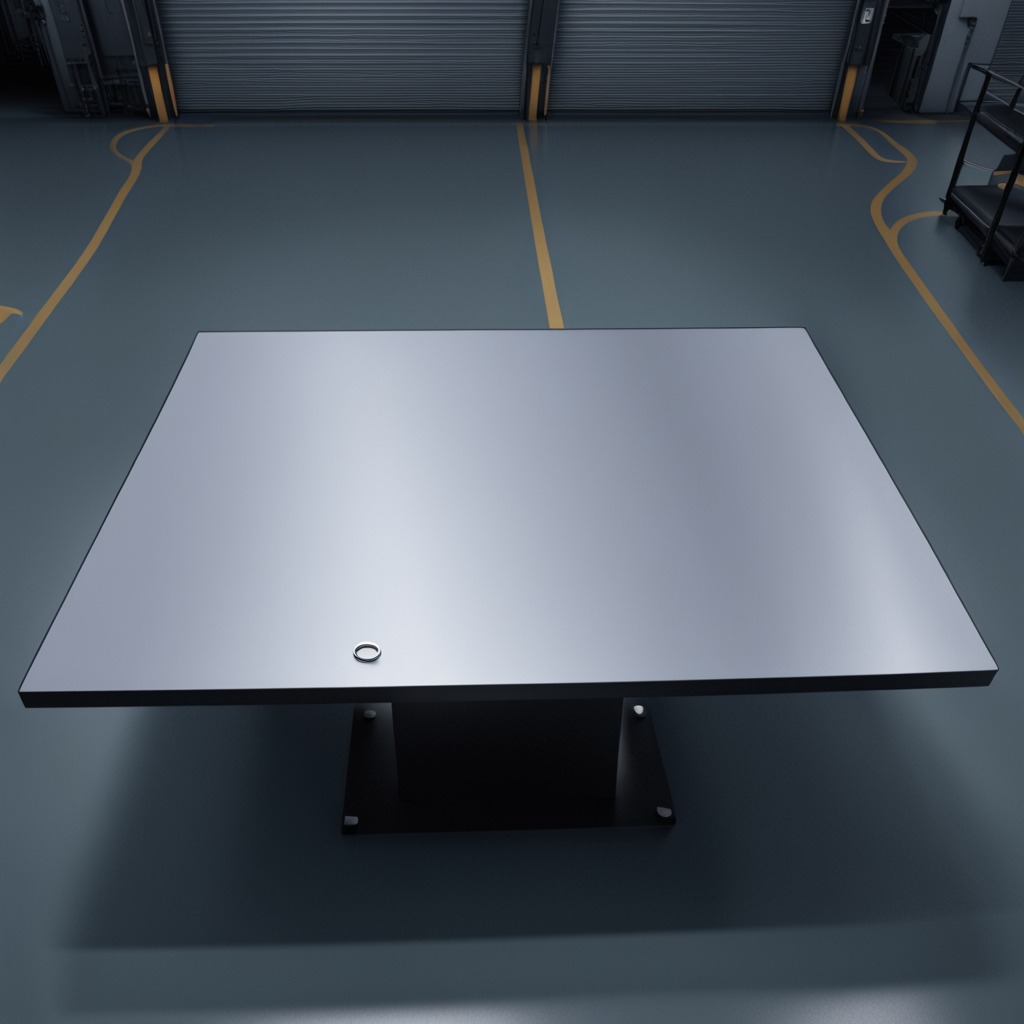
A rubber O-ring is lying on the tabletop in the evening.